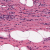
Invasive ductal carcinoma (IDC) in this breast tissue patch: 0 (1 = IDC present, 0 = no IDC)